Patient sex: F
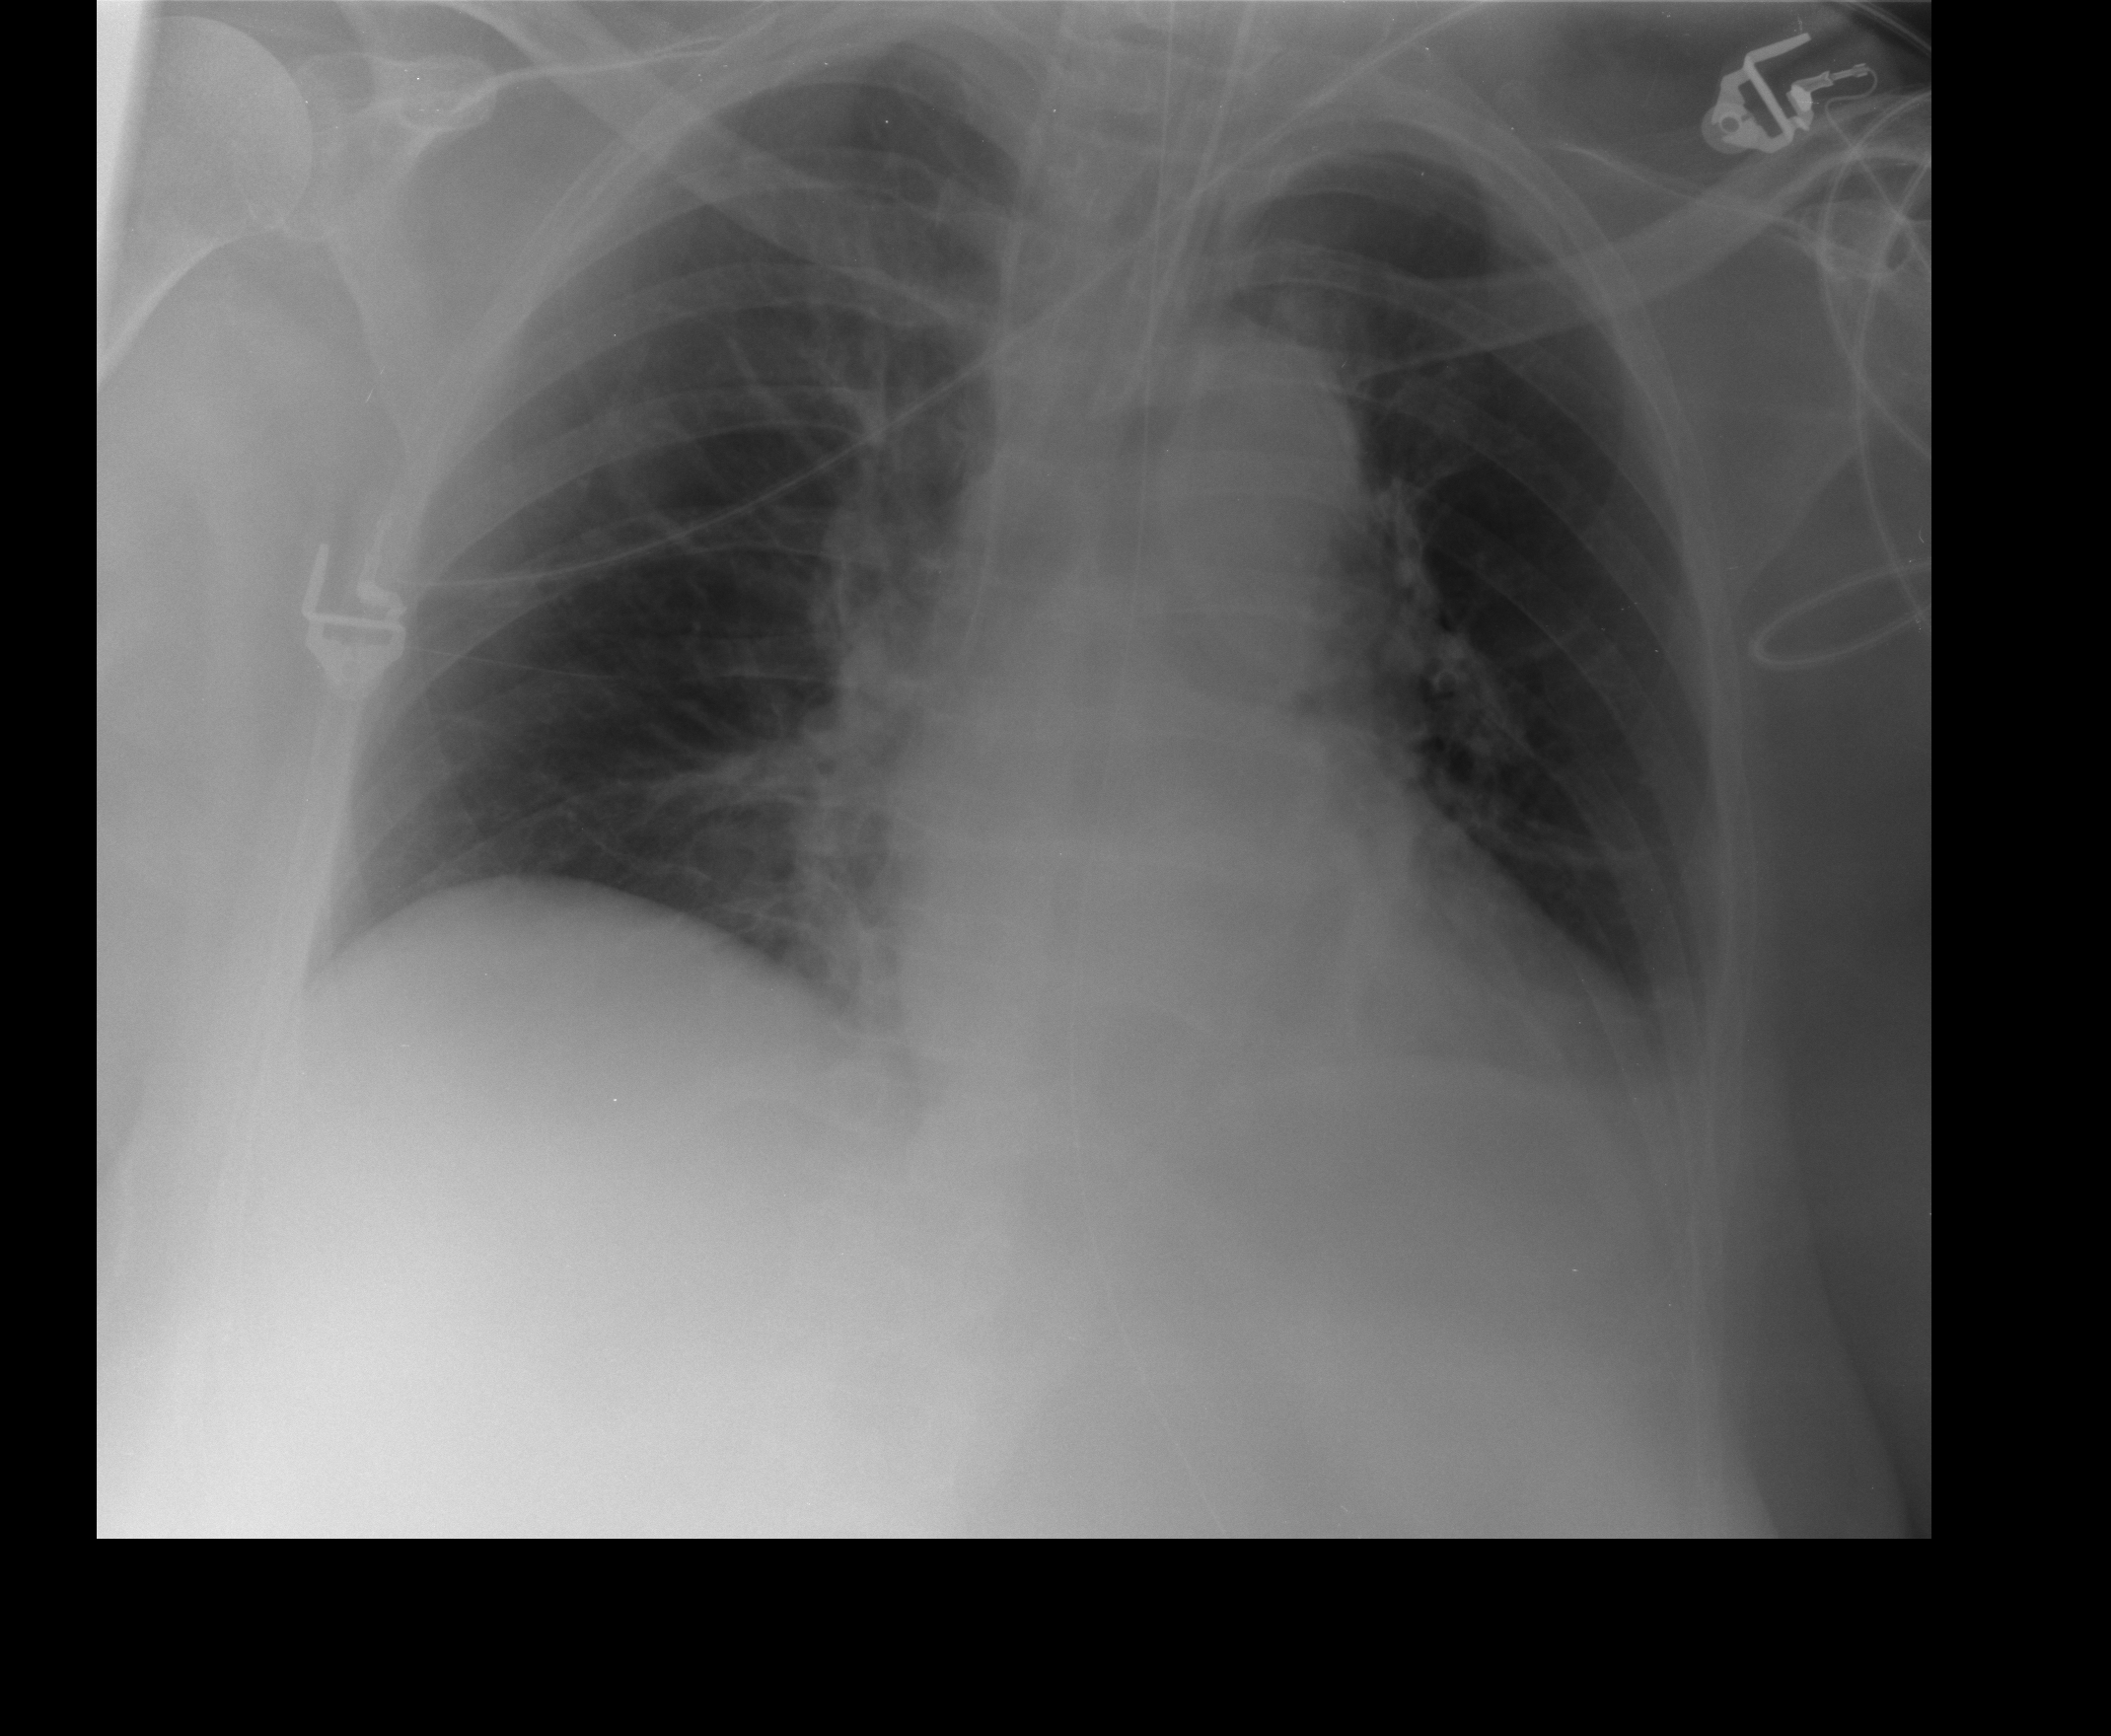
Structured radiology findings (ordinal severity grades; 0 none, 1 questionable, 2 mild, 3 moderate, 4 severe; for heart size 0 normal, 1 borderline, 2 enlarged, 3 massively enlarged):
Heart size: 1
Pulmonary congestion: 1
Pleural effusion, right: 0
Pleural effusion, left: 2
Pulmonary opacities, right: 0
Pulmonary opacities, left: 0
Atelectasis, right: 0
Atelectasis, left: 2